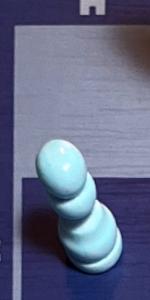
Label: Pawn_White